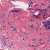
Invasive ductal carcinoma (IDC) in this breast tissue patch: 0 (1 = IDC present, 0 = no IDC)